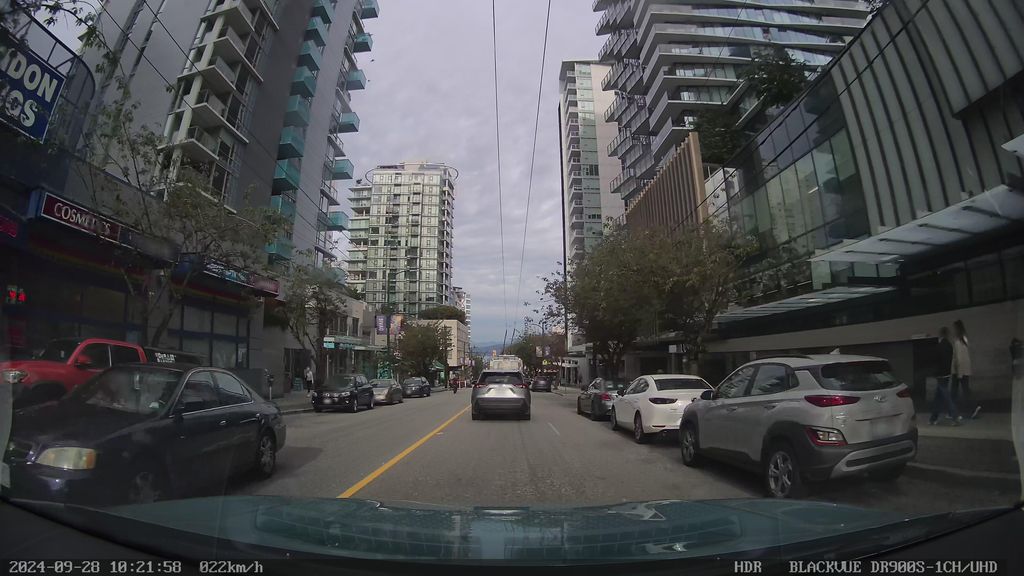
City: vancouver